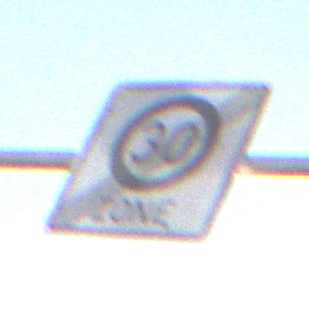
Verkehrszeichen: EndeZone30
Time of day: SunriseSunset
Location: Outdoor (Nature)
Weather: Clear
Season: NotSpecified
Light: Natural